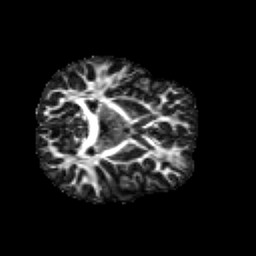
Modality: FA
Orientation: axial
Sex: male
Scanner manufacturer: siemens
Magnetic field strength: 3 T
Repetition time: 5 s
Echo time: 0.071 s